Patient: sex F, age 29
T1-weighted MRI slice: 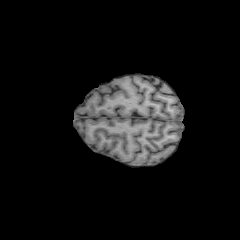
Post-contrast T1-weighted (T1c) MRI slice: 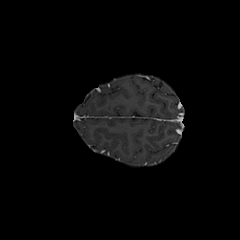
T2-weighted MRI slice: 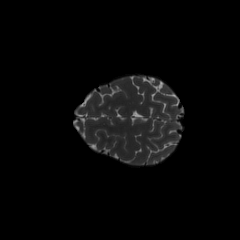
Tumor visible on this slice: no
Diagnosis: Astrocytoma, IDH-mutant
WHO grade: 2